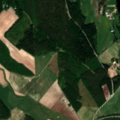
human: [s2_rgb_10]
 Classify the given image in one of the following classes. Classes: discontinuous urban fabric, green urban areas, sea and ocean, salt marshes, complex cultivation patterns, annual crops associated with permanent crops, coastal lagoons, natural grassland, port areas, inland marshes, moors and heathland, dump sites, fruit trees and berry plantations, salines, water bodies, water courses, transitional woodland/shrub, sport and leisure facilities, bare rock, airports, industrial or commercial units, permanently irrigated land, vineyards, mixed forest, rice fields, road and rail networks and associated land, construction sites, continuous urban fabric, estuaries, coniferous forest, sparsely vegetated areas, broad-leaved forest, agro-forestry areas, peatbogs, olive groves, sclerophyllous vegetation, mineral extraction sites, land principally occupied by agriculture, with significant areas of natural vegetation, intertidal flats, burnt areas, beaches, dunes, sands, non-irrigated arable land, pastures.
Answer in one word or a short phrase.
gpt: non-irrigated arable land, land principally occupied by agriculture, with significant areas of natural vegetation, mixed forest, water bodies